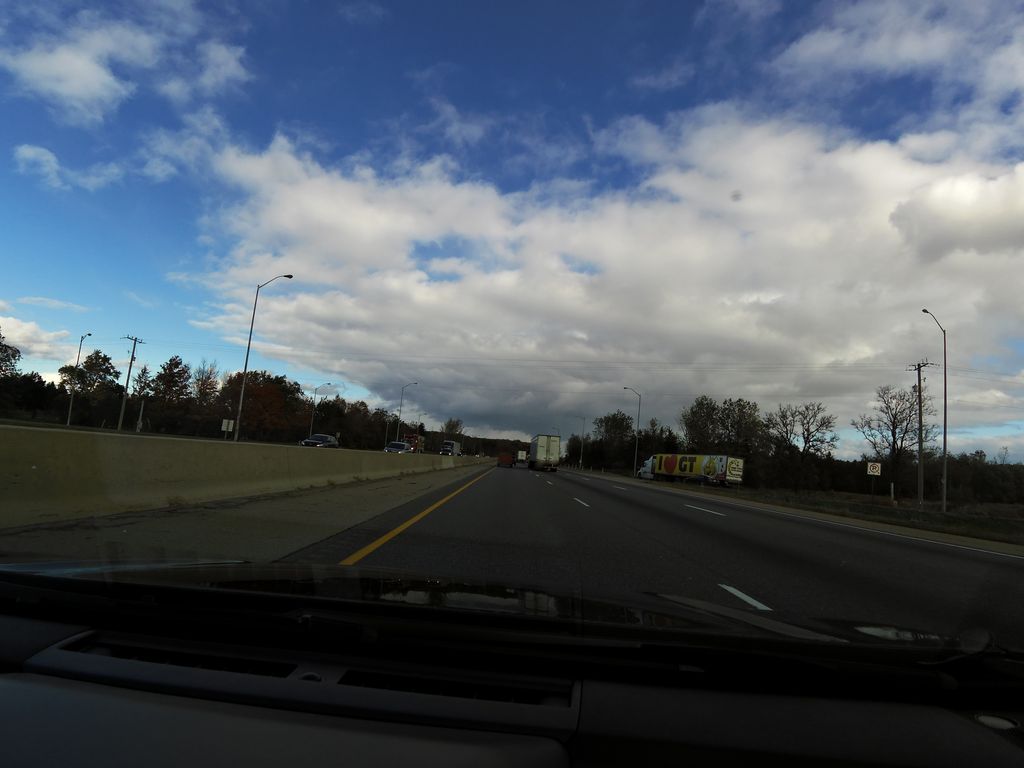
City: kitchener-waterloo